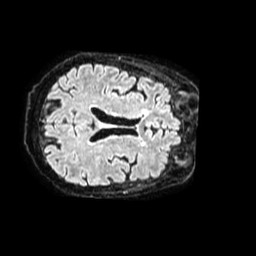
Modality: FLAIR
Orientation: axial
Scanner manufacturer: philips
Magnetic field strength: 1.5 T
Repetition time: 4.8 s
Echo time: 0.3 s